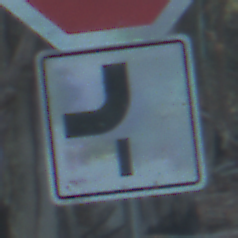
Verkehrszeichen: VerlaufVorfahrtsstrasse7
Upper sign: Stop
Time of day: MorningAfternoon
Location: Outdoor (Nature)
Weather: Clear
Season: NotSpecified
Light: Natural